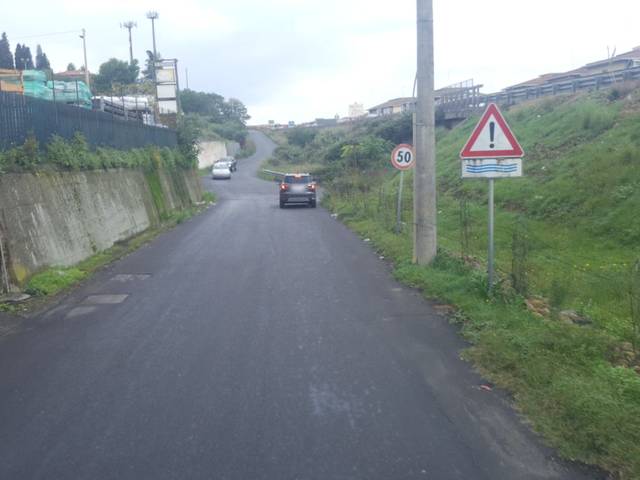
Region: Italy
Coordinates: 37.533, 14.988